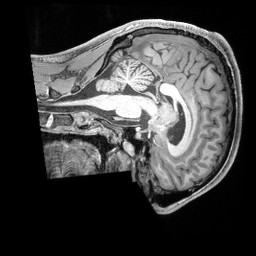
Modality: T1w
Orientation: sagittal
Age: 20
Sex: male
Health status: healthy
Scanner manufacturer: siemens
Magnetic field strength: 3 T
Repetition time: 2.4 s
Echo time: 0.00228 s